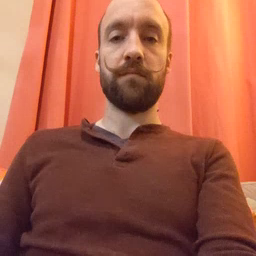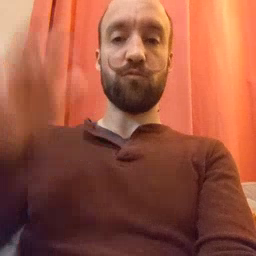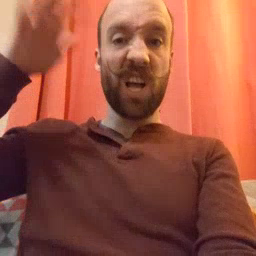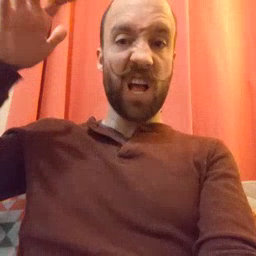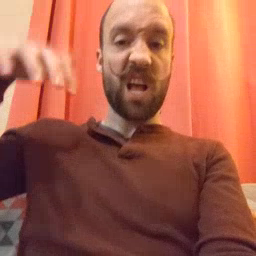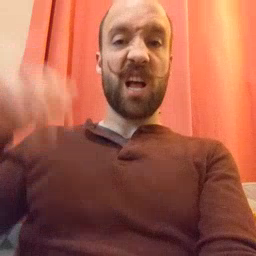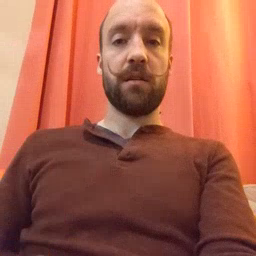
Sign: rain